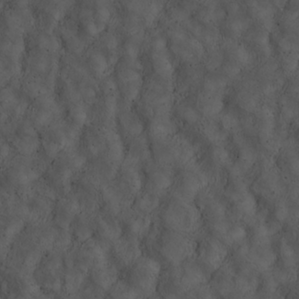
Label: non_frost